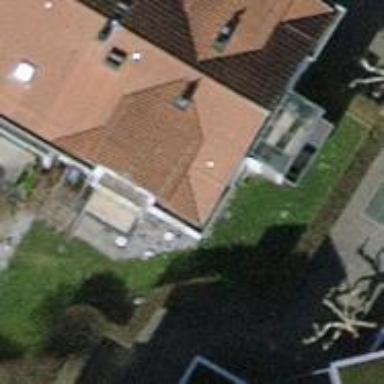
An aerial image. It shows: Terrace building.